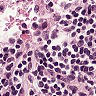
Metastatic tissue present: no